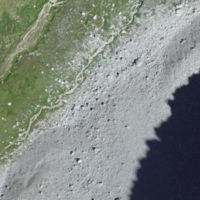
EUNIS habitat code: 48
Species observed at this site:
Gypaetus barbatus